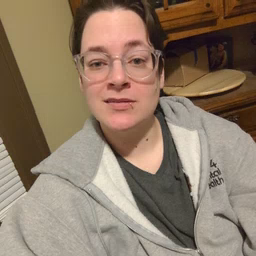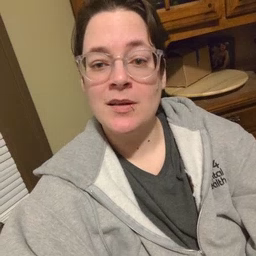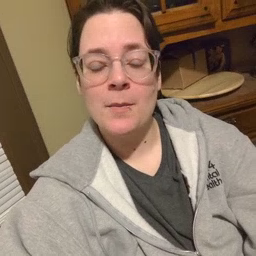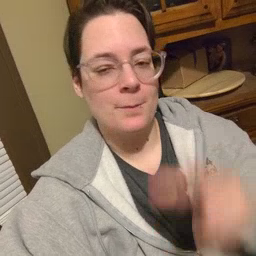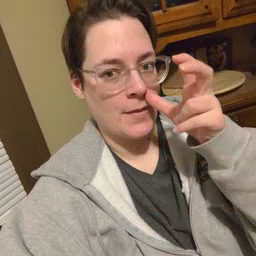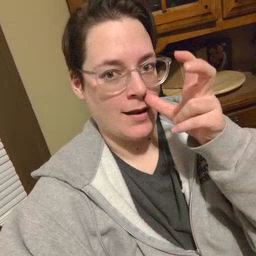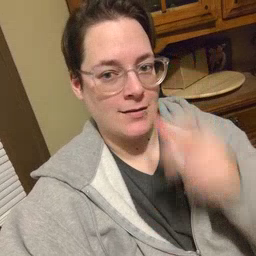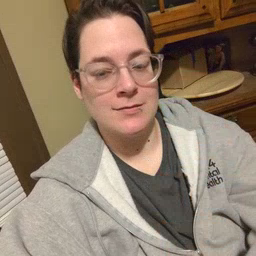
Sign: bug